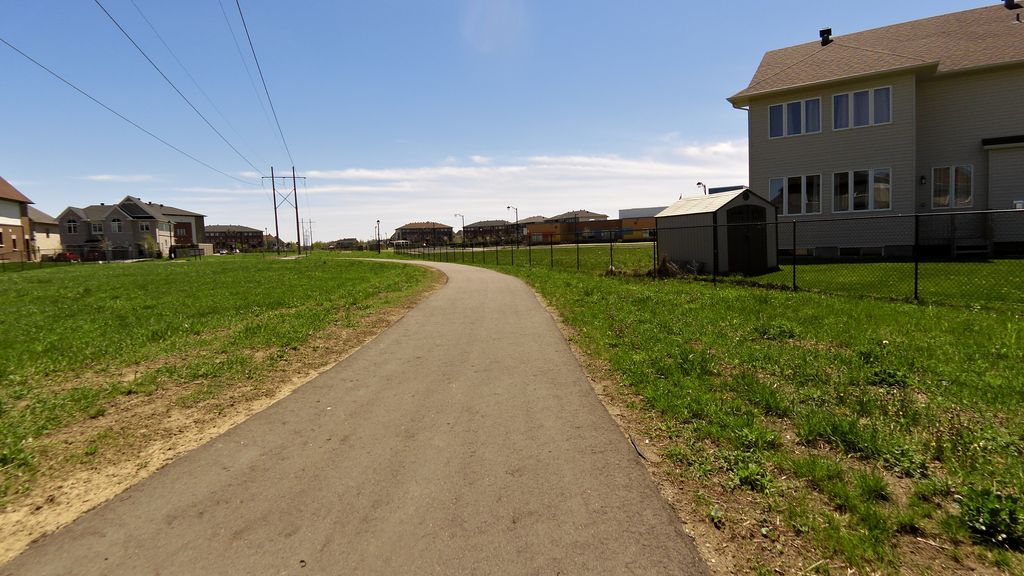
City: ottawa-gatineau